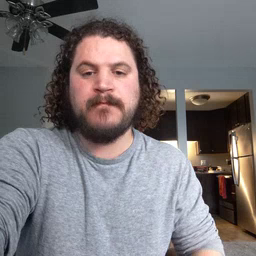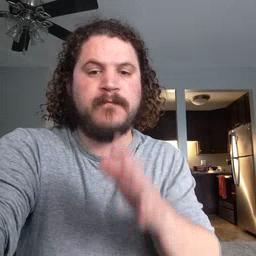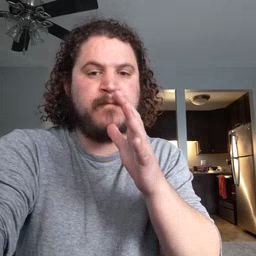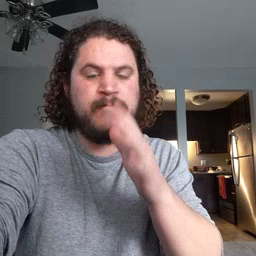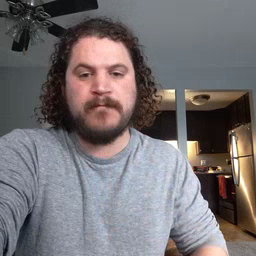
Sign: mom